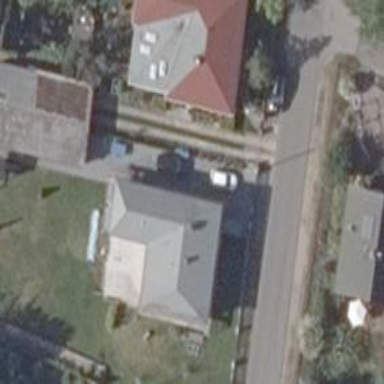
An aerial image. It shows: Detached building with hipped roof.